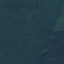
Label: Forest